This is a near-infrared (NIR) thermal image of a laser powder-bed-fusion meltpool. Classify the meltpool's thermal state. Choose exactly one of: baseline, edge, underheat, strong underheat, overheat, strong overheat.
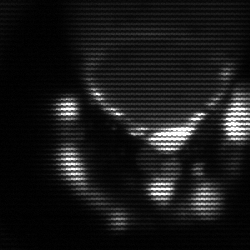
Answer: edge